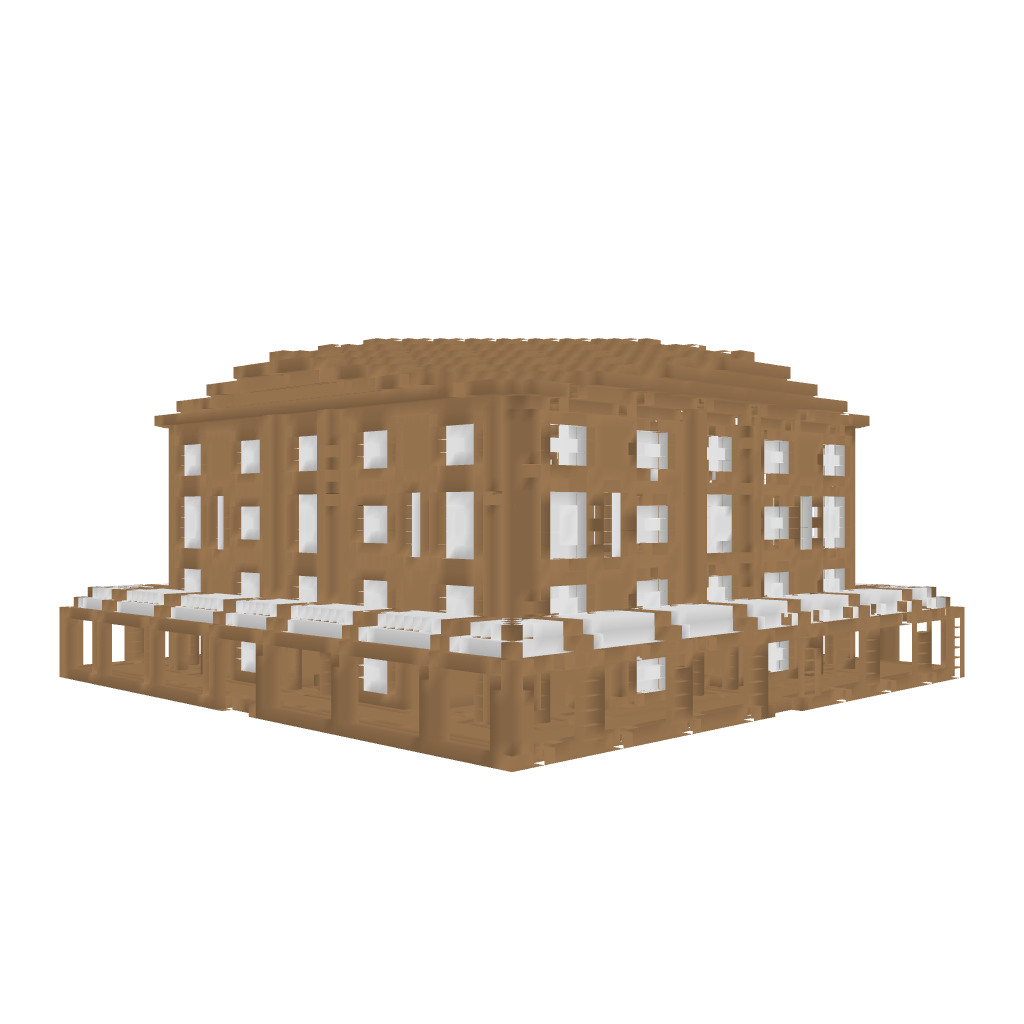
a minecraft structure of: RCSys - Wooden Store 64x64x33 high quality